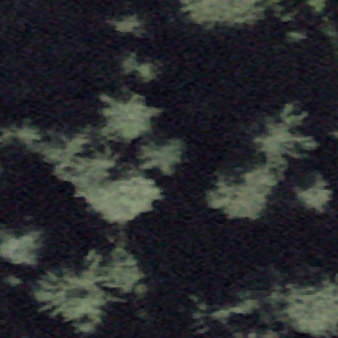
Label: other